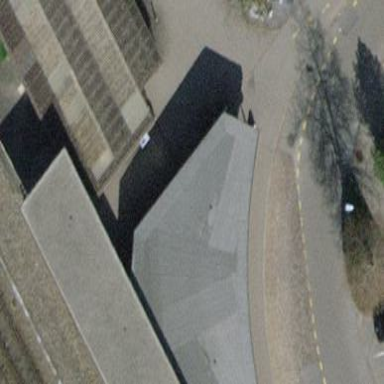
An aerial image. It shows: Bicycle parking area on roof with wall loops for securing bicycles.